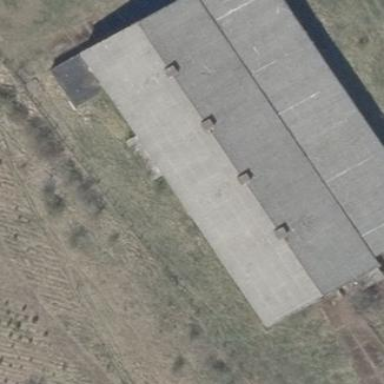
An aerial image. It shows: Gabled roof on farm auxiliary building.